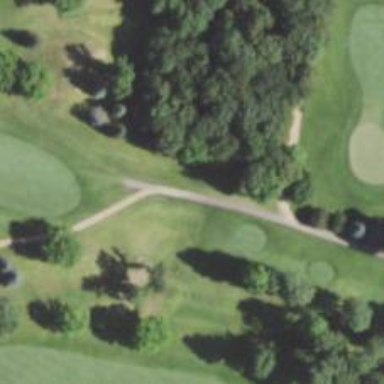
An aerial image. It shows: Path for both road and golf.